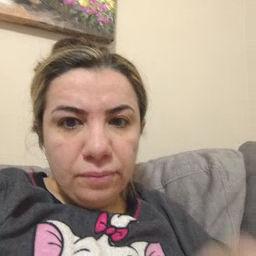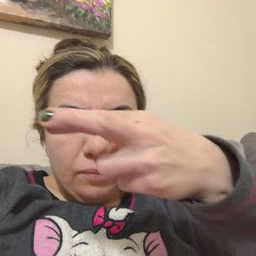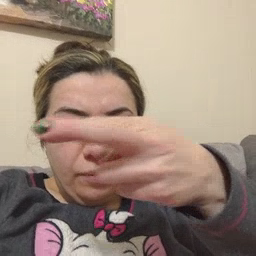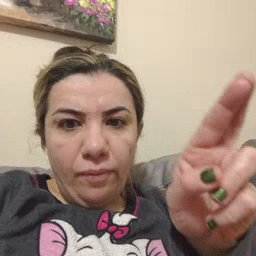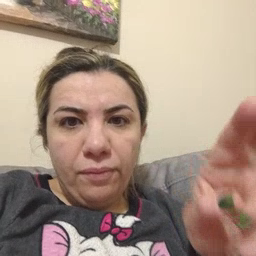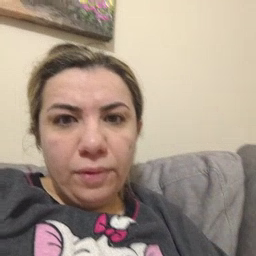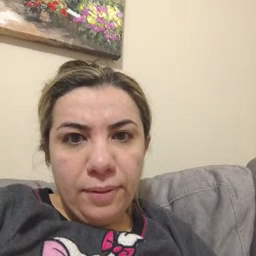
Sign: room